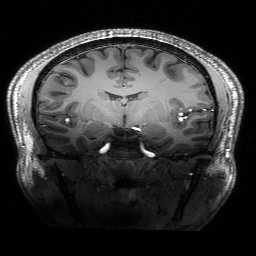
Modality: T1w
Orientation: sagittal